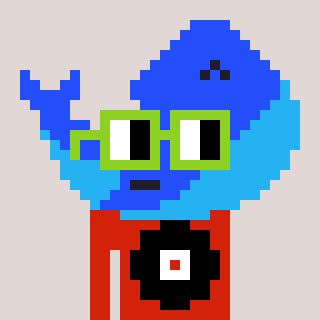
a pixel art character with square light green glasses, a whale-shaped head and a red-colored body on a warm background